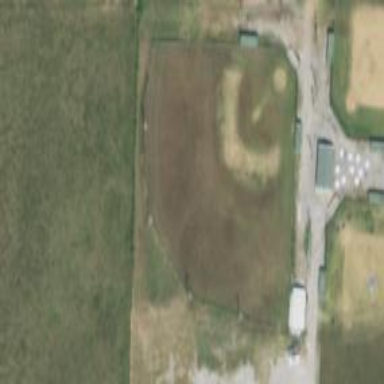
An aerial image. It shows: Baseball pitch for leisure land activities.